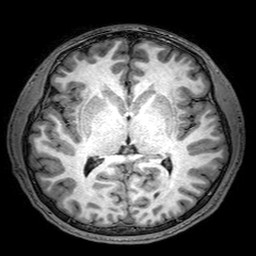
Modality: T1w
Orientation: coronal
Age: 24
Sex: male
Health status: healthy
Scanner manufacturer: philips
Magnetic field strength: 3 T